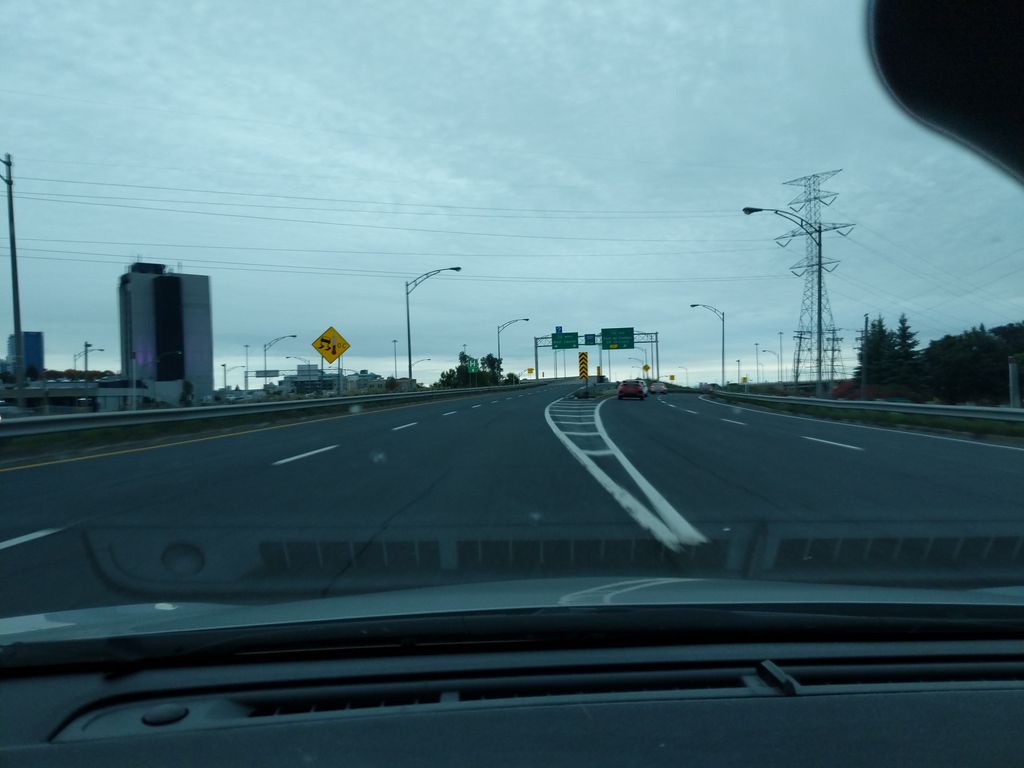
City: quebec_city